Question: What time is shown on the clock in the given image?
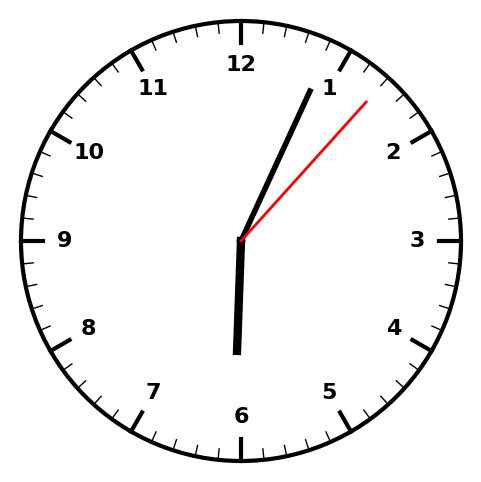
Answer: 06:04:07